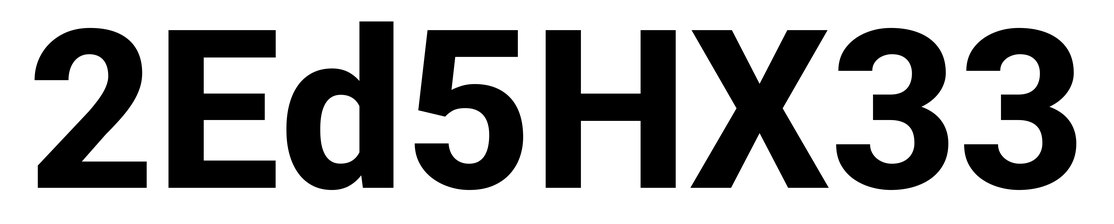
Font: Roboto_ExtraBold